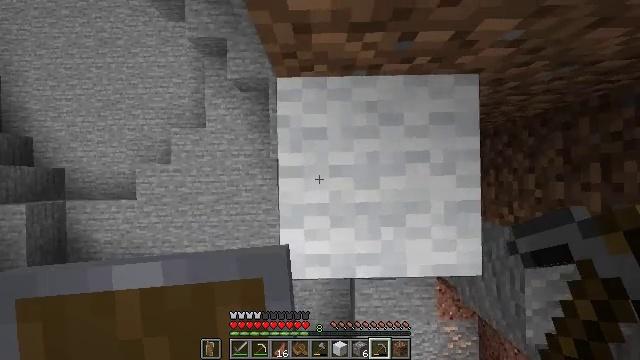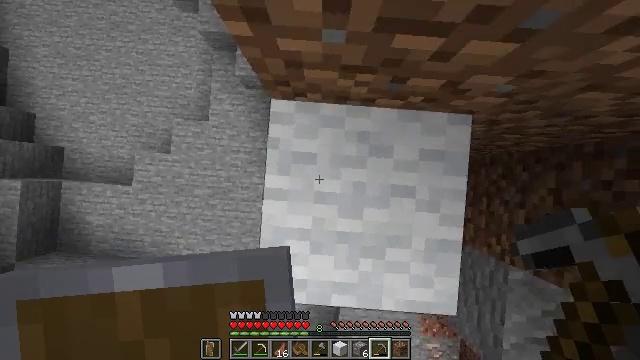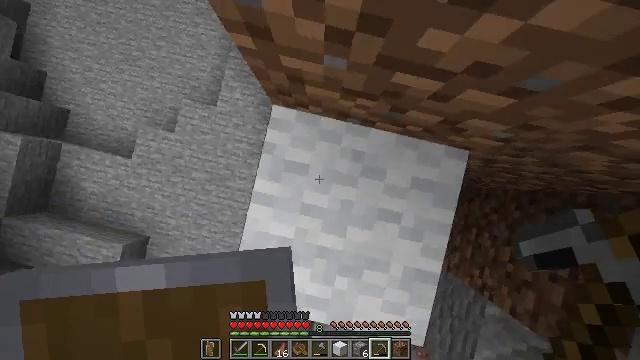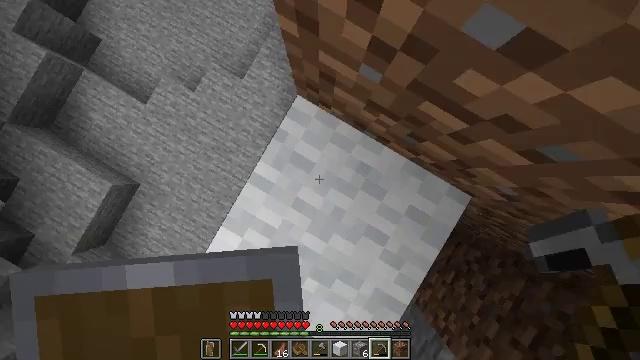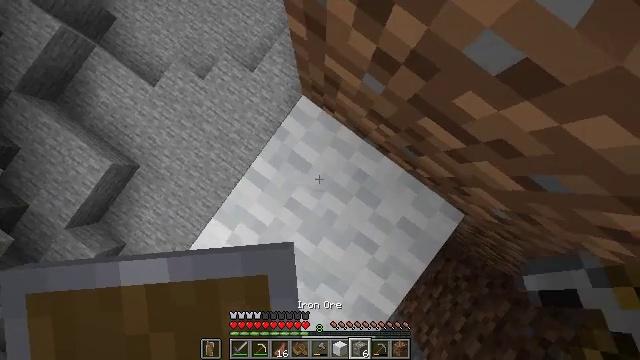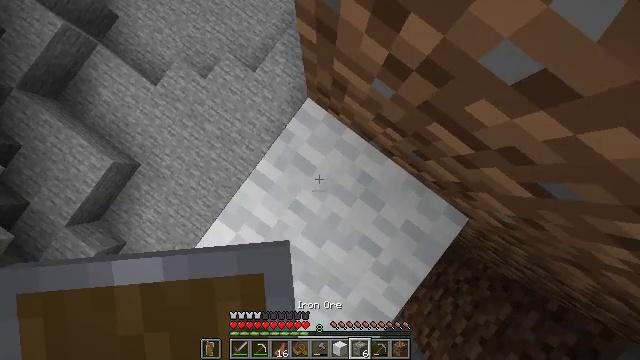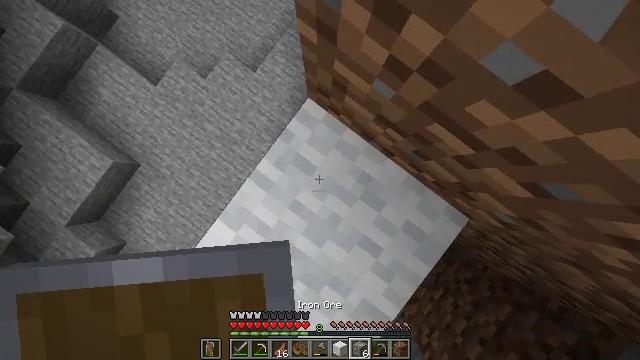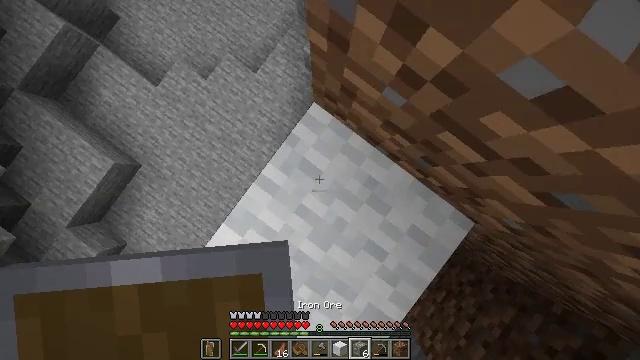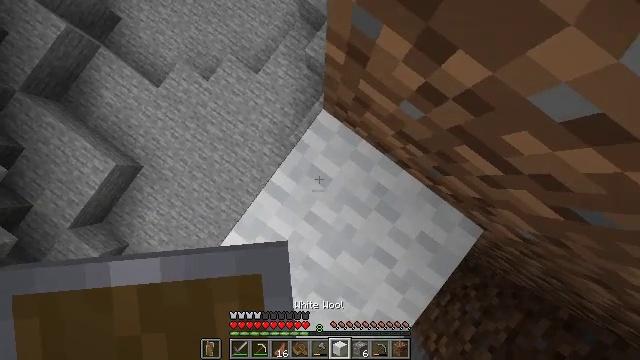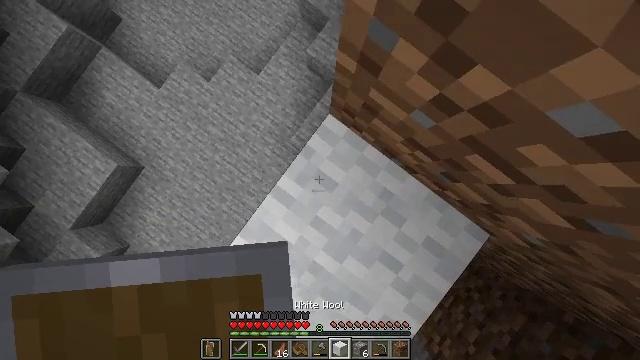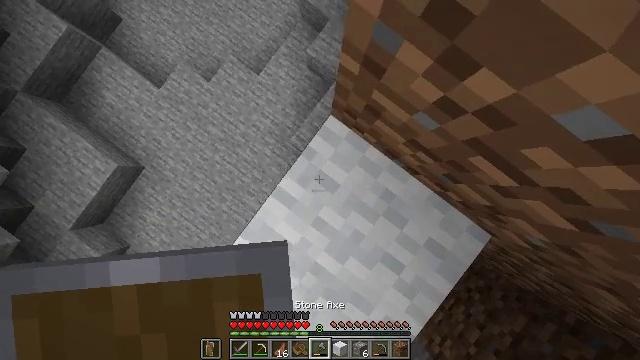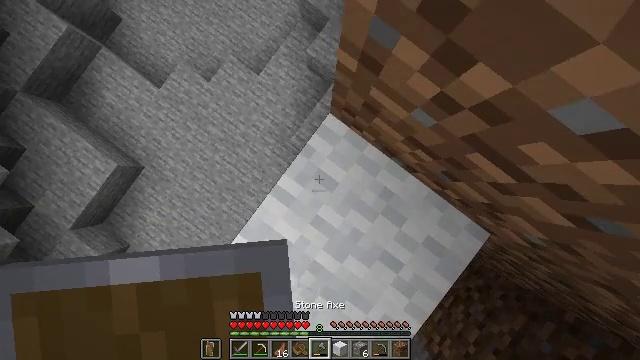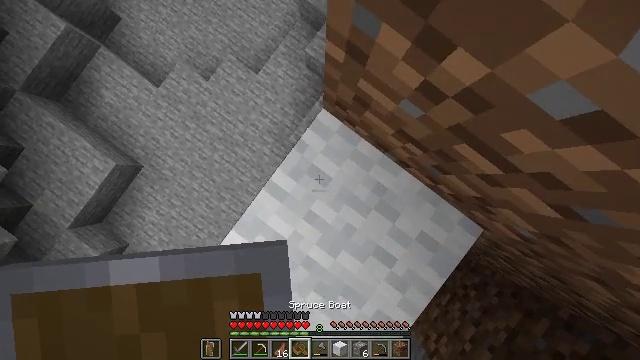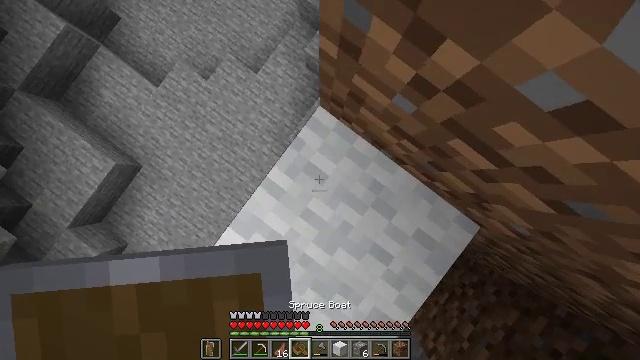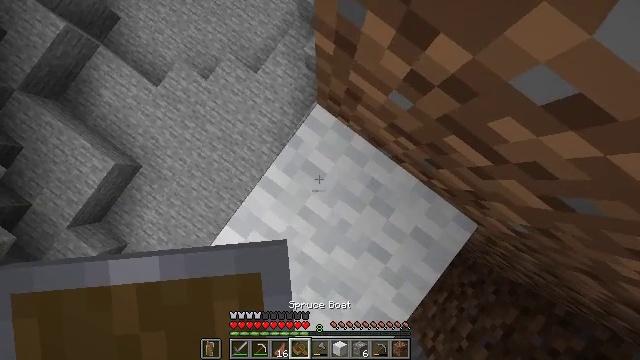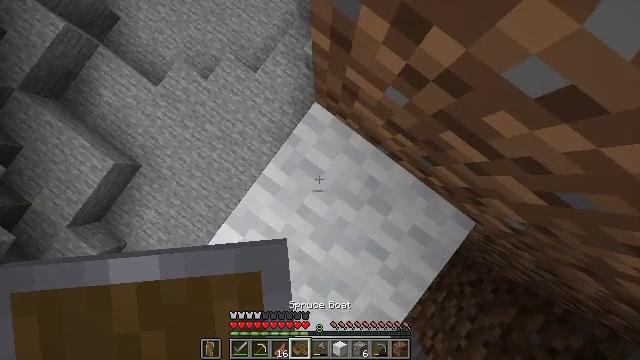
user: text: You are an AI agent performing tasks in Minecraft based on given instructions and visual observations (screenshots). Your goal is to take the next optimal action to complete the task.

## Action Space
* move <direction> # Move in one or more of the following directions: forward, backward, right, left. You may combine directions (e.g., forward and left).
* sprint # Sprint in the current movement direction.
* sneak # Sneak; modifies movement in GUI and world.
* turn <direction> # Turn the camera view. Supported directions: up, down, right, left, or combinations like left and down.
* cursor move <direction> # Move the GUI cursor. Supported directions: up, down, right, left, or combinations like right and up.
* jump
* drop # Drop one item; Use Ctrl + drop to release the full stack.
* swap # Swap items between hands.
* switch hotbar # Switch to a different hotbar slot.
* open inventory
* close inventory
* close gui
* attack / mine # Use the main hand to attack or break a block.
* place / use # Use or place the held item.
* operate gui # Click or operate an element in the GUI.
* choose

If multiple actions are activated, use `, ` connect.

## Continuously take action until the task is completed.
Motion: motion action
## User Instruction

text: Obtain white wool for building.
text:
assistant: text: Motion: move forward and move right, sneak, turn left and down
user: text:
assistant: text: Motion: move forward and move right, sneak, turn left and down
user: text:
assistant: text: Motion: move forward, sneak, turn left and down
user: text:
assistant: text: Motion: move forward, sneak, turn left
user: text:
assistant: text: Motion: move forward, sneak
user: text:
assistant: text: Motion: move forward, sneak
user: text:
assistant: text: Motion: move forward, sneak
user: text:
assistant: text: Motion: move forward, sneak
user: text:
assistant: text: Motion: move forward, sneak
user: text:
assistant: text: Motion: move right, sneak
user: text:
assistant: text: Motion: move right, sneak
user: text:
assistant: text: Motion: move right, sneak
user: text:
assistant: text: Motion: sneak
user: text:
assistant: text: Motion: sneak
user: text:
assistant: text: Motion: sneak
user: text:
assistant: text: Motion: sneak
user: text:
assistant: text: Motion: move back, sneak
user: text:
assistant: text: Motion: move back, sneak
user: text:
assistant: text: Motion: move back, sneak
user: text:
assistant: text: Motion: move back, sneak
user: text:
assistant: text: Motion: sneak, attack / mine
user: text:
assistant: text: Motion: sneak, attack / mine
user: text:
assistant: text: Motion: sneak, attack / mine
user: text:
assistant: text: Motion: attack / mine
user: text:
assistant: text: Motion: attack / mine
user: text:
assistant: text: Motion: attack / mine
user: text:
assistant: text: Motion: attack / mine
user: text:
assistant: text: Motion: attack / mine
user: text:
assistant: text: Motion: attack / mine
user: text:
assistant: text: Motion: attack / mine